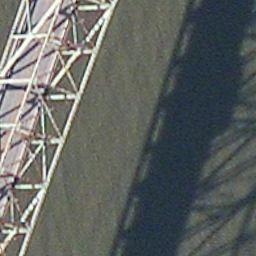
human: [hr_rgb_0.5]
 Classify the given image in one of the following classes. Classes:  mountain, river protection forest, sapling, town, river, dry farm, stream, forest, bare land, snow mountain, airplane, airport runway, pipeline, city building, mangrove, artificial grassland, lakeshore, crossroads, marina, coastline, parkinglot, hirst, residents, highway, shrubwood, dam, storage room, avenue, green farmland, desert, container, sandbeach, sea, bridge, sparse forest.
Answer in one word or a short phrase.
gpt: bridge